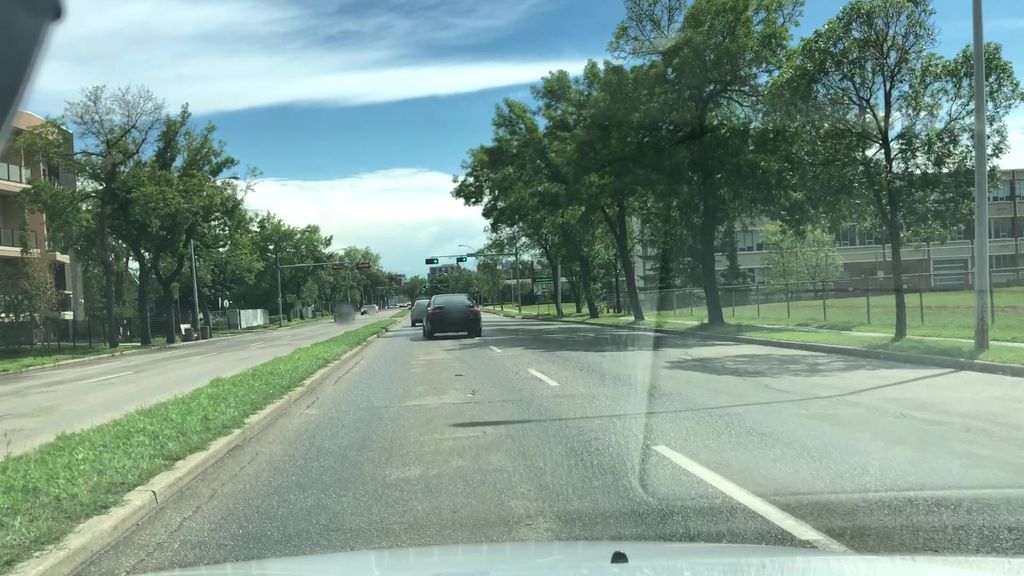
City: edmonton